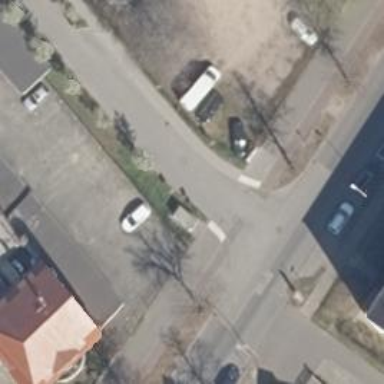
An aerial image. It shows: Unmarked road crossing.